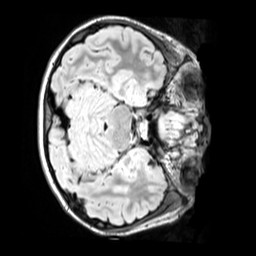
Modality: FLAIR
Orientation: axial
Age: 13
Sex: female
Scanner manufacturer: siemens
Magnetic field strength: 3 T
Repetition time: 5 s
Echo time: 0.388 s